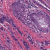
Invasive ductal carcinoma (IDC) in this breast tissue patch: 1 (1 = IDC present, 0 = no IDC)